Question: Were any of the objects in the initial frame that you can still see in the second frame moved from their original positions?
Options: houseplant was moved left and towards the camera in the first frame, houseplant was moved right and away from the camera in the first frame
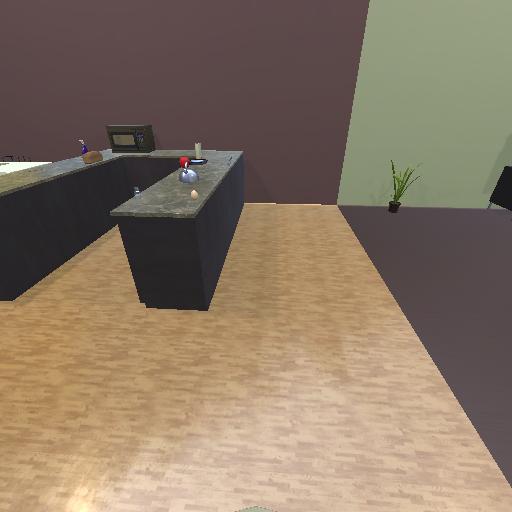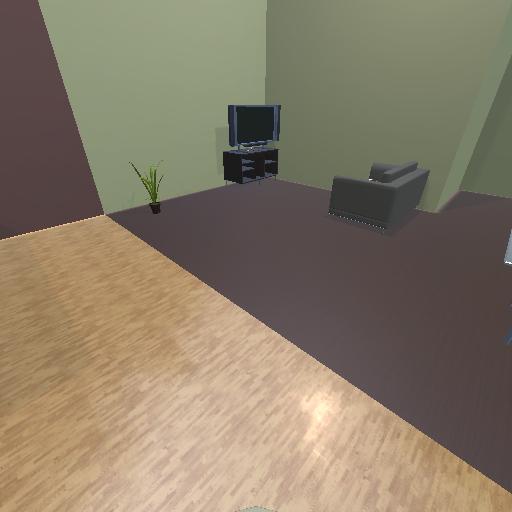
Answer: houseplant was moved left and towards the camera in the first frame